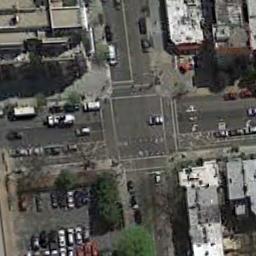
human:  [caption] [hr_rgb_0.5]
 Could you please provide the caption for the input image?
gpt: An intersection with normal traffic located in a commercial area .

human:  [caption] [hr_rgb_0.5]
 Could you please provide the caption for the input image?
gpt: There are many moving and waiting vehicles on the road at the intersection, There are many buildings and some trees around the intersection, And many cars are parked in the open space beside the intersection .

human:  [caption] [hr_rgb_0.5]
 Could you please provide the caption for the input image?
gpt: There are some buildings and a parking lot with some cars beside the intersection .

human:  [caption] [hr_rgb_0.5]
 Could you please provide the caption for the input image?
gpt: There are many big trees around the intersection .

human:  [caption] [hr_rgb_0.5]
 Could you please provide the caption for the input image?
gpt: There are many buildings of different shapes and sizes beside the intersection .